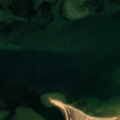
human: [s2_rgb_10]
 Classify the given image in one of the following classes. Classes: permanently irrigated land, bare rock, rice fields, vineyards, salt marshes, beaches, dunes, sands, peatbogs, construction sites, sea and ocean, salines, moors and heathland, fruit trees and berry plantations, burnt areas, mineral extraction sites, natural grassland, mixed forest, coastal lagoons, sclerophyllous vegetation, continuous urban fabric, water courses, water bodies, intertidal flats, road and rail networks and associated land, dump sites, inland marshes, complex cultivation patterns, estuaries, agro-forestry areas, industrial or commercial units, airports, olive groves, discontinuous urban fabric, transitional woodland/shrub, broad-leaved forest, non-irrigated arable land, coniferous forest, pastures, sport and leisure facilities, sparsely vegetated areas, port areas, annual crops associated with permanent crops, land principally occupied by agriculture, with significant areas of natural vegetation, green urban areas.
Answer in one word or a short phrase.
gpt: beaches, dunes, sands, intertidal flats, coastal lagoons